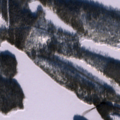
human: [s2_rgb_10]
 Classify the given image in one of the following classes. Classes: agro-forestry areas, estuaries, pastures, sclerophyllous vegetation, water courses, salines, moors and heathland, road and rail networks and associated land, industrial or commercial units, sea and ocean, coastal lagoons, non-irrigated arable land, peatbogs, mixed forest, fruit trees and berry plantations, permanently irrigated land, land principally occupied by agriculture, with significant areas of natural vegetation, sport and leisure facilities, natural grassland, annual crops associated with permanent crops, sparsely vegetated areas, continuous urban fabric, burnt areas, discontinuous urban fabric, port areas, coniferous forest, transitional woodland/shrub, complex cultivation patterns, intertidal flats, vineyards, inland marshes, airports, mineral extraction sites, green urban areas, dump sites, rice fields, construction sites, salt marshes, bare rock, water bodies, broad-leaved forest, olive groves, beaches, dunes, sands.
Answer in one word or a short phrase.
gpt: coniferous forest, transitional woodland/shrub, peatbogs, water bodies